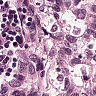
Metastatic tissue present: yes